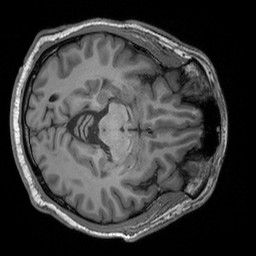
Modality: T1w
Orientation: axial
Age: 29
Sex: male
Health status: healthy
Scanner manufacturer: siemens
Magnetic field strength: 3 T
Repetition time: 2.3 s
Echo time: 0.00303 s